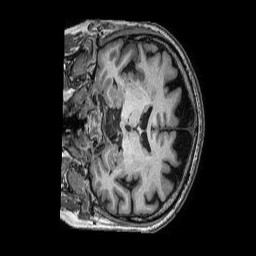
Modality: T1w
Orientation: coronal
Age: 70
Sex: male
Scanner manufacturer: philips
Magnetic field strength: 3 T
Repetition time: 0.007106 s
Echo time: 0.00327 s